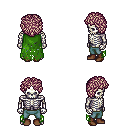
a pixel art fantasy rpg character, male body template, skeleton, green tattered cape, teal pants, white blonde curly afro hairstyle, brown shoes, four views (front, back, left, right), 2x2 character sprite sheet, small pixel art, hard edges, no anti-aliasing